Question: I am using UITableView to show my app info but I don't why the tableview is not grouped style !! In the interface builder I change to the group style but does not change !!
![enter image description here][1]
Need to be like this :

EDITED :
'''
- (IBAction)infoView {
InfoViewController *showView = [[InfoViewController alloc]initWithNibName:nil bundle:nil];
showView.modalPresentationStyle = UIModalPresentationFormSheet;
showView.modalTransitionStyle = UIModalTransitionStyleFlipHorizontal;
[self presentModalViewController:showView animated:YES];
[showView release];
}
'''
INFOviewController is UITableView based subclass
'''
@interface InfoViewController : UITableViewController
'''
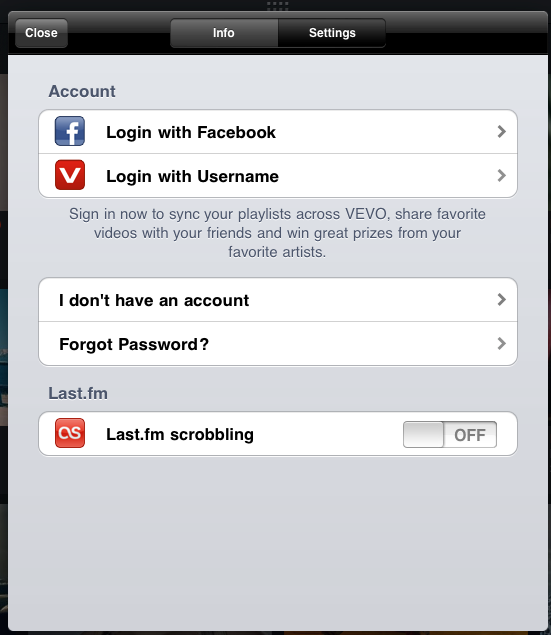
Answer: '''
InfoViewController *showView = [[InfoViewController alloc]initWithNibName:InfoViewController bundle:nil];
'''
Not specifying the Nib name leads to the changes made in Xib being ignored.